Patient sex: M
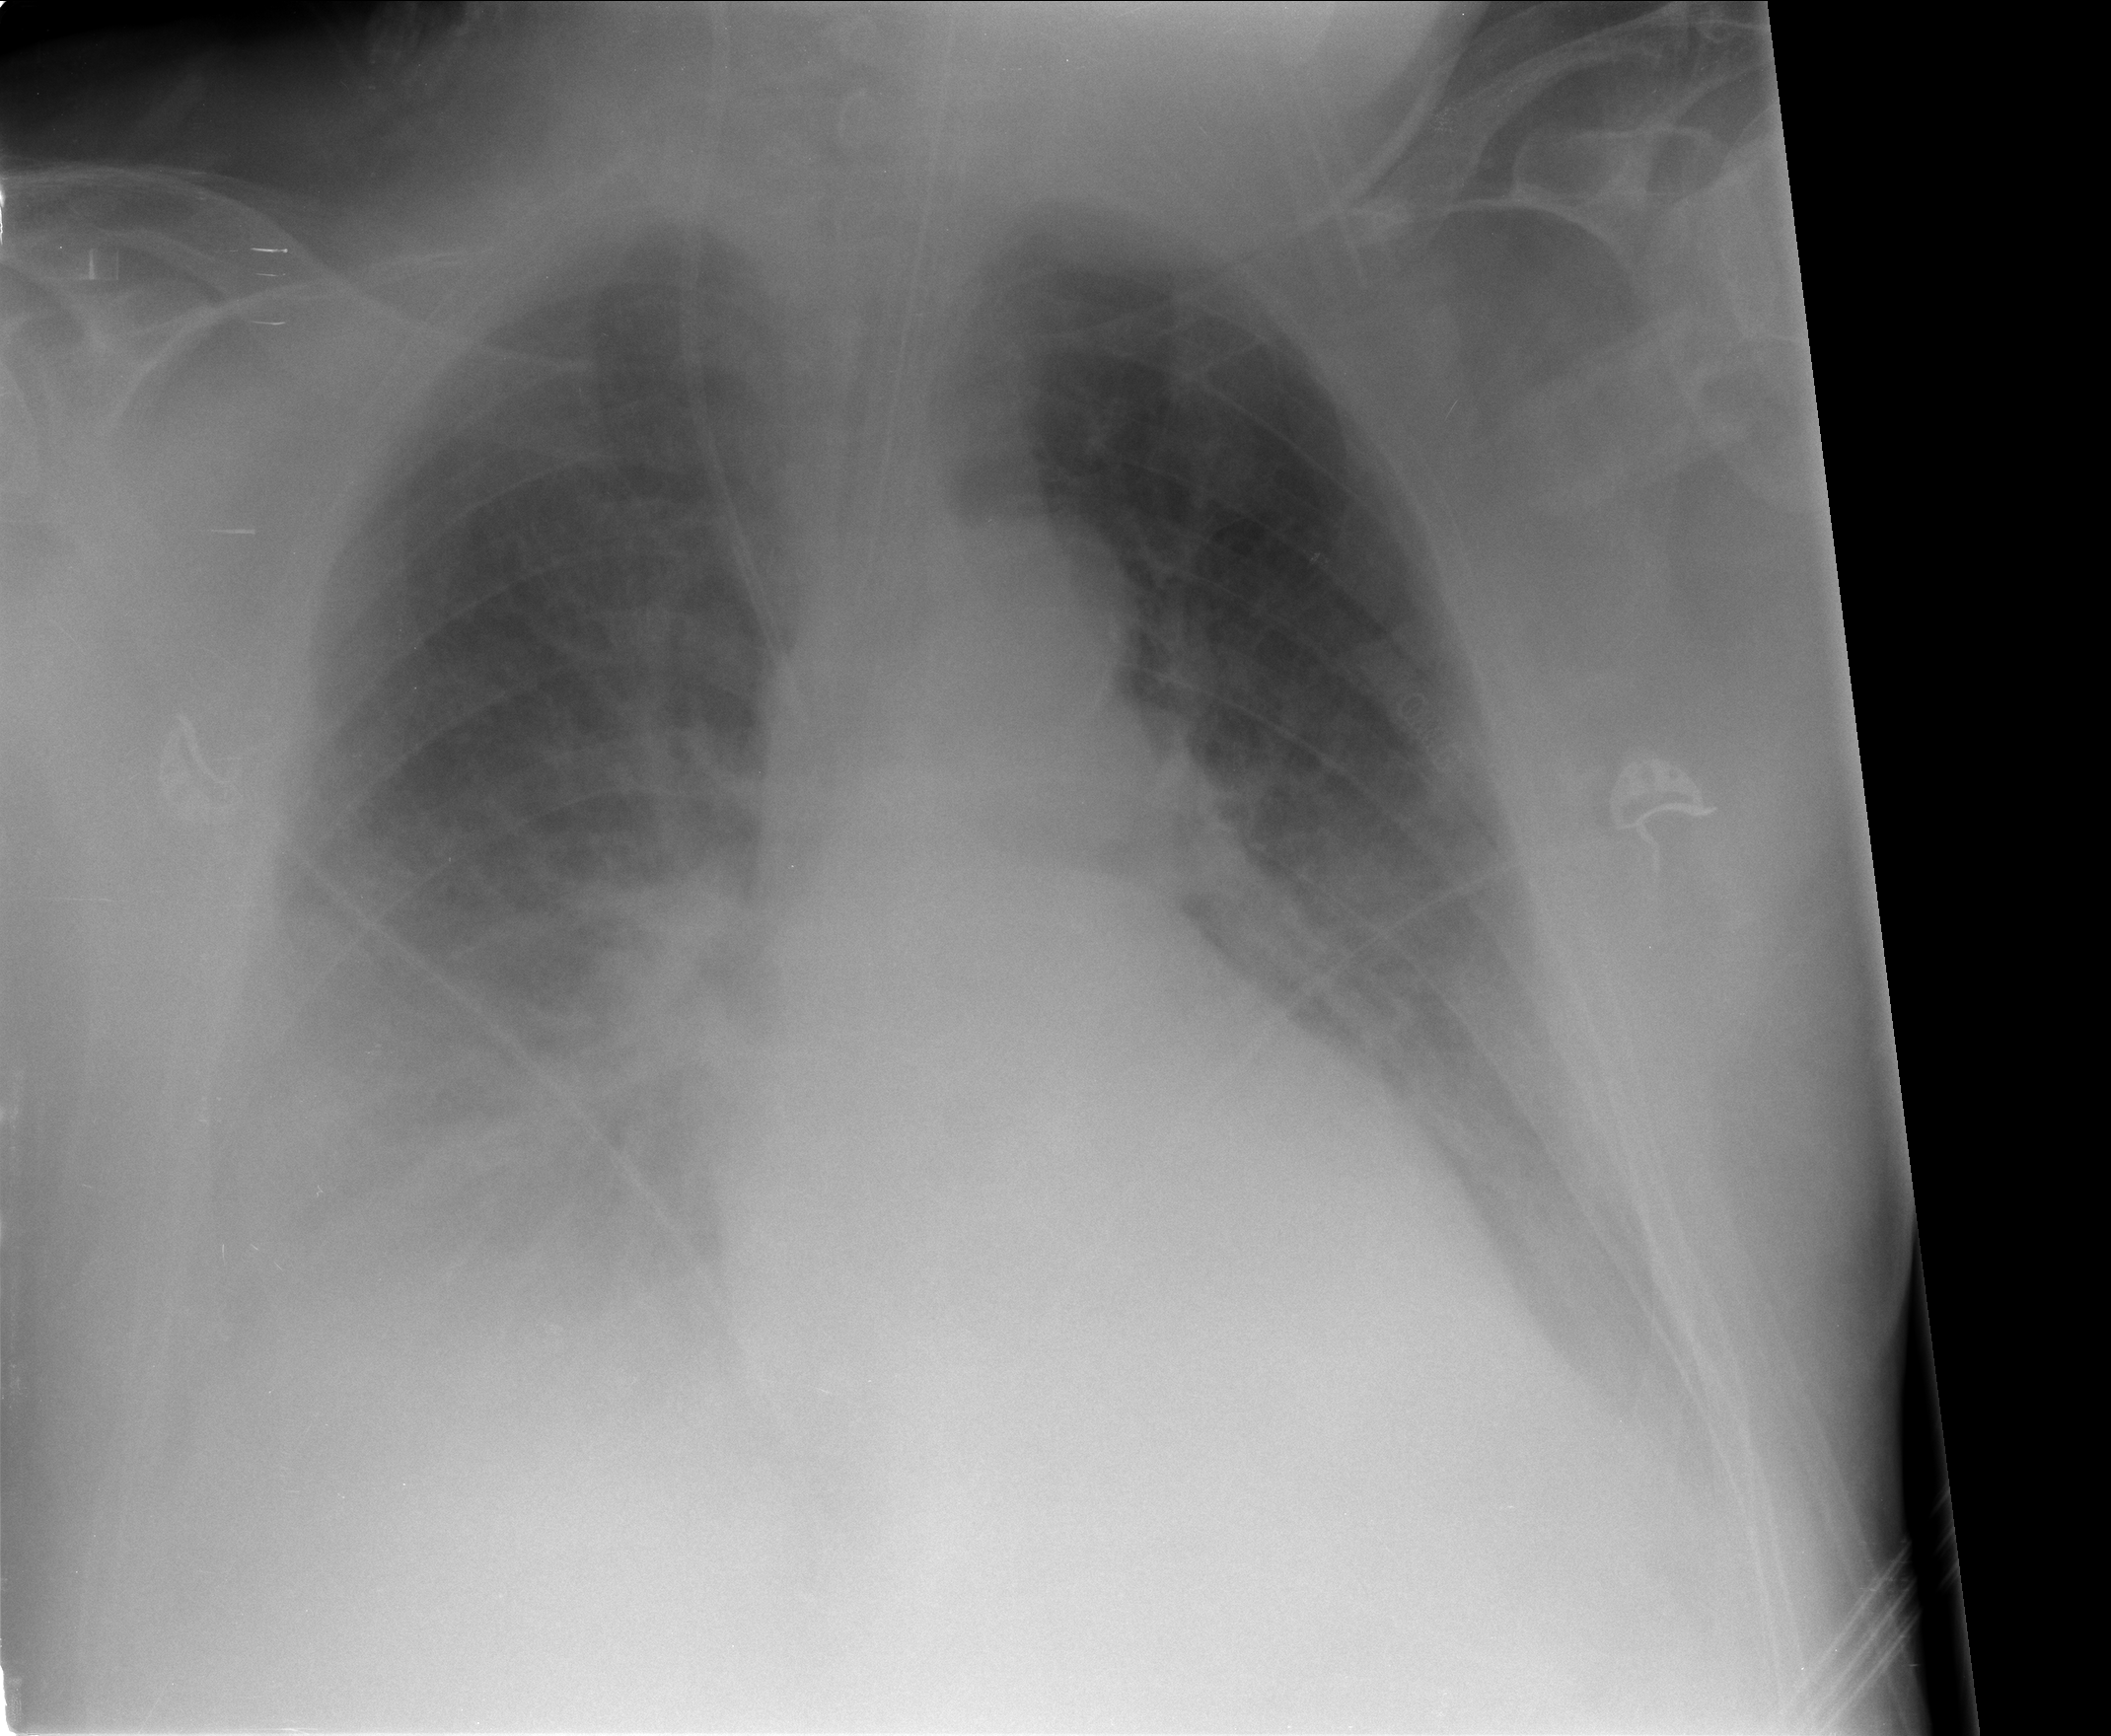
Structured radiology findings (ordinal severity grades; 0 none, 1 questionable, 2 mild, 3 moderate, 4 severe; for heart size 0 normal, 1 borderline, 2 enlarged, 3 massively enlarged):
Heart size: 1
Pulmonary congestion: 2
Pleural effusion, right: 3
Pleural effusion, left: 2
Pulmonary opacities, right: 2
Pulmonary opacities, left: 2
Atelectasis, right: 2
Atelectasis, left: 2